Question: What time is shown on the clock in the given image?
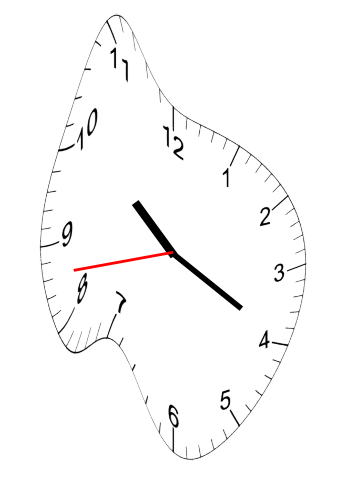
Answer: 10:19:43